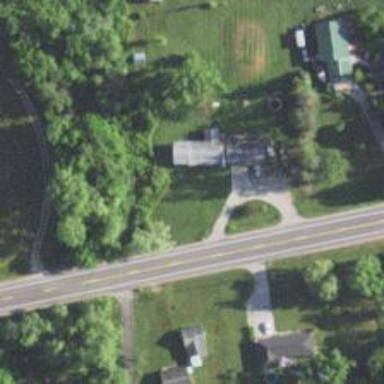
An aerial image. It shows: Driveway.